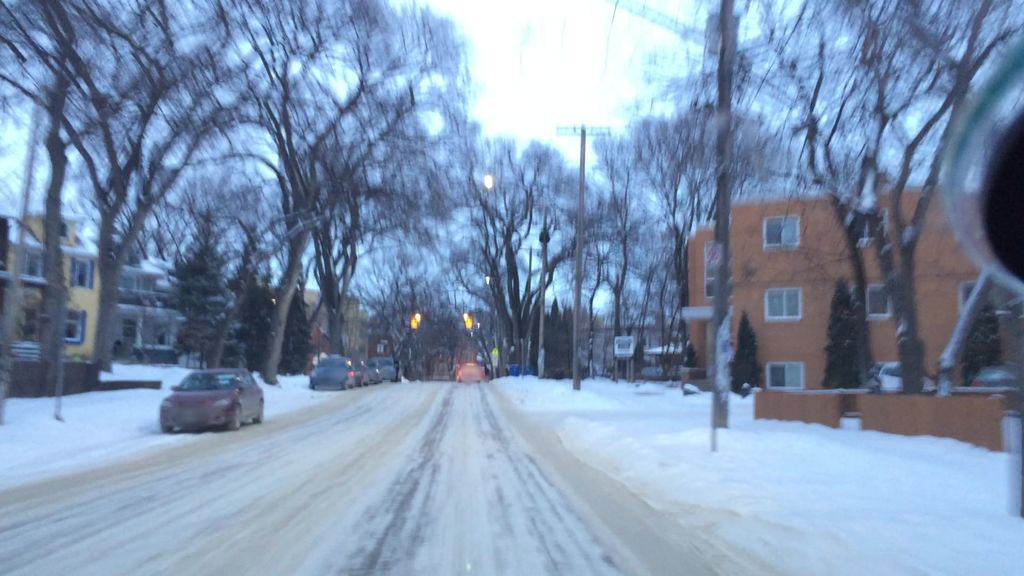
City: winnipeg